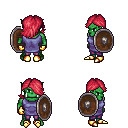
a pixel art fantasy rpg character, male body template, orc, green skin, chain tabard jacket, magenta pants, ruby red swoop hairstyle, gold gloves, gold boots, shield, four views (front, back, left, right), 2x2 character sprite sheet, small pixel art, hard edges, no anti-aliasing